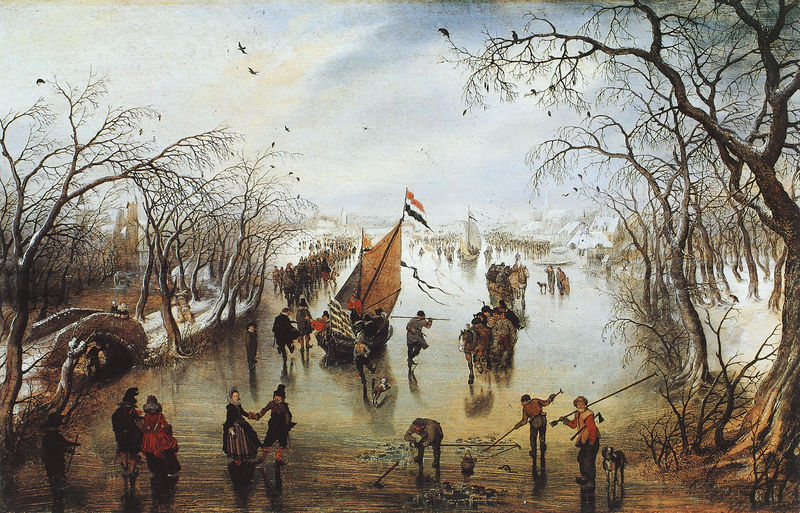
Titel: Winterlandschaft
Künstler: Adriaen van de Venne
Institution: Berlin, Staatliche Museen - Preußischer Kulturbesitz
Schlagwörter: baum, himmel, mann, wasser, wolken, bäume, fluss, landschaft, menschen, see, stadt, teich, schwarz, eis, hund, rot, weg, bart, niederlande, gracht, horizont, spiegelung, vögel, brücke, kind, paar, boot, turm, segel, segelboot, fahnen, fahne, segelschiff, winter, kahler baum, schlittschuh, schlittschuhe, eislaufen, schlittschuhfahrer, volksvergnügen, eishacken